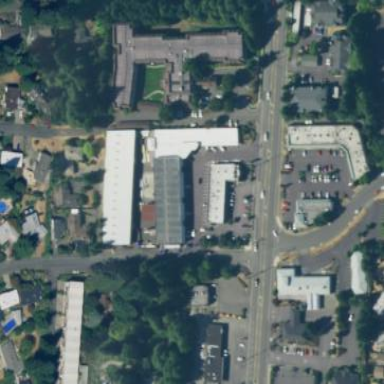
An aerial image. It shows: Hardware shop located within building.